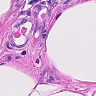
Metastatic tissue present: no